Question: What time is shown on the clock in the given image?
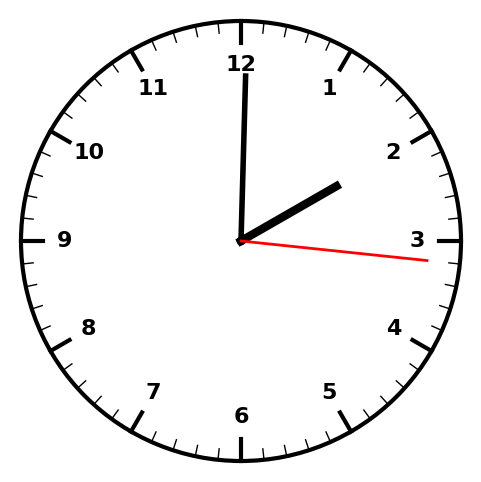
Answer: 02:00:16